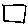
Label: square